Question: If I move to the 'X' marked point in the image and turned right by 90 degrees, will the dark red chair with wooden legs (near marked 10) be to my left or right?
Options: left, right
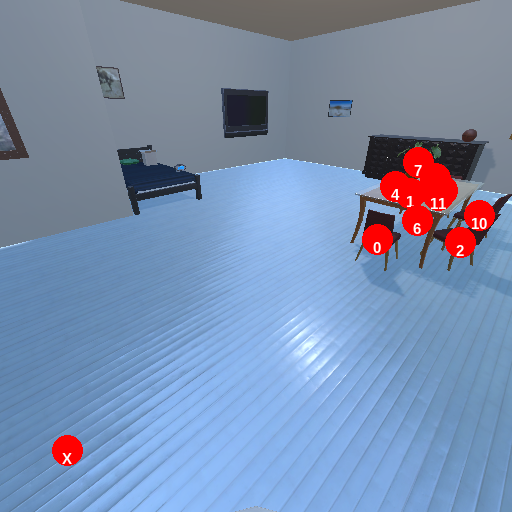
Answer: left